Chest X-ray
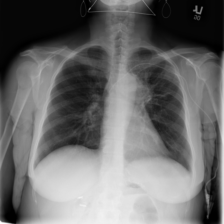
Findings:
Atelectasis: negative
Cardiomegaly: negative
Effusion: negative
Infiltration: positive
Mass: negative
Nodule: negative
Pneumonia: negative
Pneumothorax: negative
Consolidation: negative
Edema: negative
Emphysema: negative
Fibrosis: negative
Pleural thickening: negative
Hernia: negative